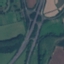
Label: Highway